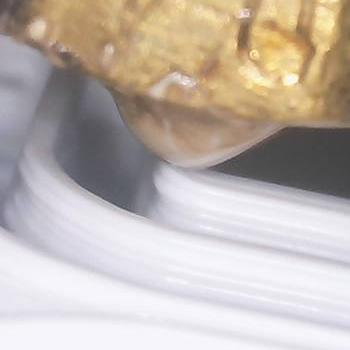
Flow rate: 37%